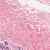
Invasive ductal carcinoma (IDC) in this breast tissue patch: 0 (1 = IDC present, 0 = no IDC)